Field crop: maize
Growth stage: 2
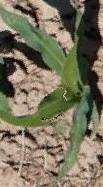
Species: maize